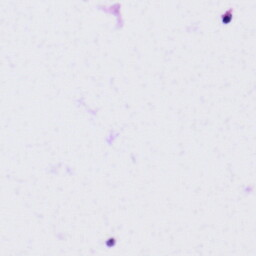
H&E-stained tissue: Tonsil